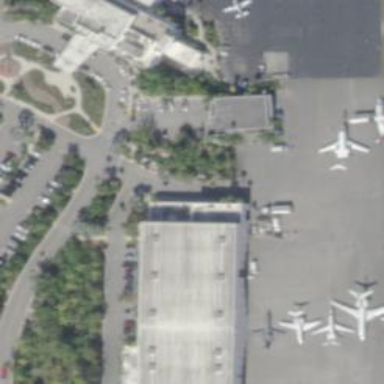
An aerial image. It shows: Building that is hangar at the airport.